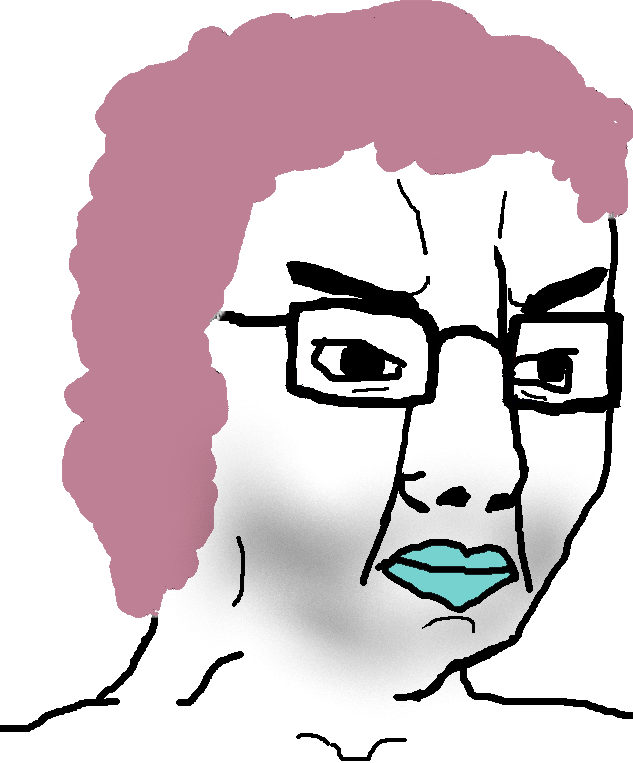
Label: 5_Poljak